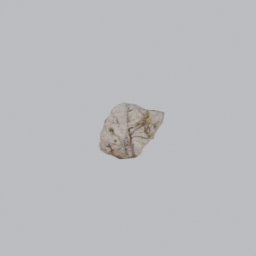
Label: nature